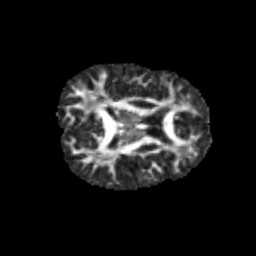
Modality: FA
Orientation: axial
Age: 13
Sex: male
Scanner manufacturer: siemens
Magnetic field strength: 3 T
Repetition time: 3.8 s
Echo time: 0.07 s